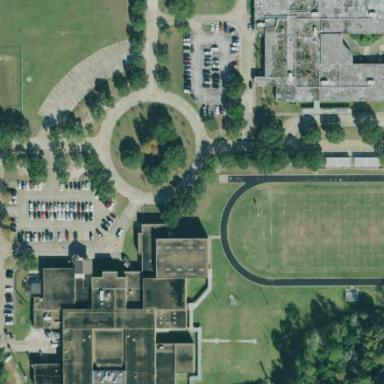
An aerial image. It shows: School.